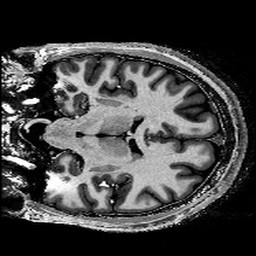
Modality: T1w
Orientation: coronal
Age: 24
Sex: male
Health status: healthy
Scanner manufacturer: siemens
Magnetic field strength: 9.4 T
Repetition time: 6 s
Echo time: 0.003 s